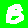
Digit: 8